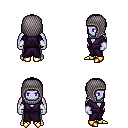
a pixel art fantasy rpg character, male body template, dark elf, purple skin, purple robe, teal pants, black plain hairstyle, chain hood, white cloth bracers, gold boots, four views (front, back, left, right), 2x2 character sprite sheet, small pixel art, hard edges, no anti-aliasing